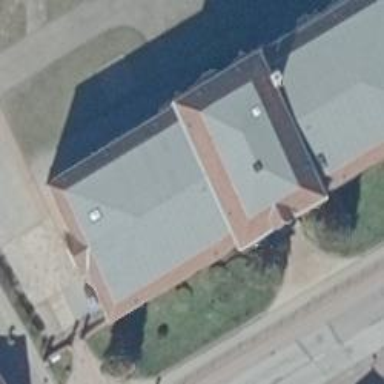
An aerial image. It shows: School building.